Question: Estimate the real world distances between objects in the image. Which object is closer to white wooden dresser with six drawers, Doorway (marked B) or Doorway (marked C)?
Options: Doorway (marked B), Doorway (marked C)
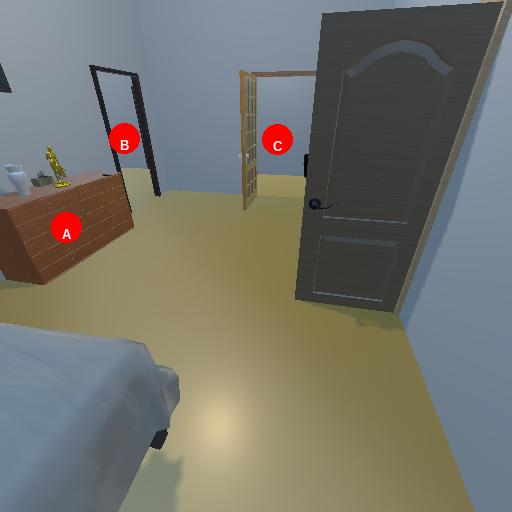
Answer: Doorway (marked B)